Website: apple
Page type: address-validator
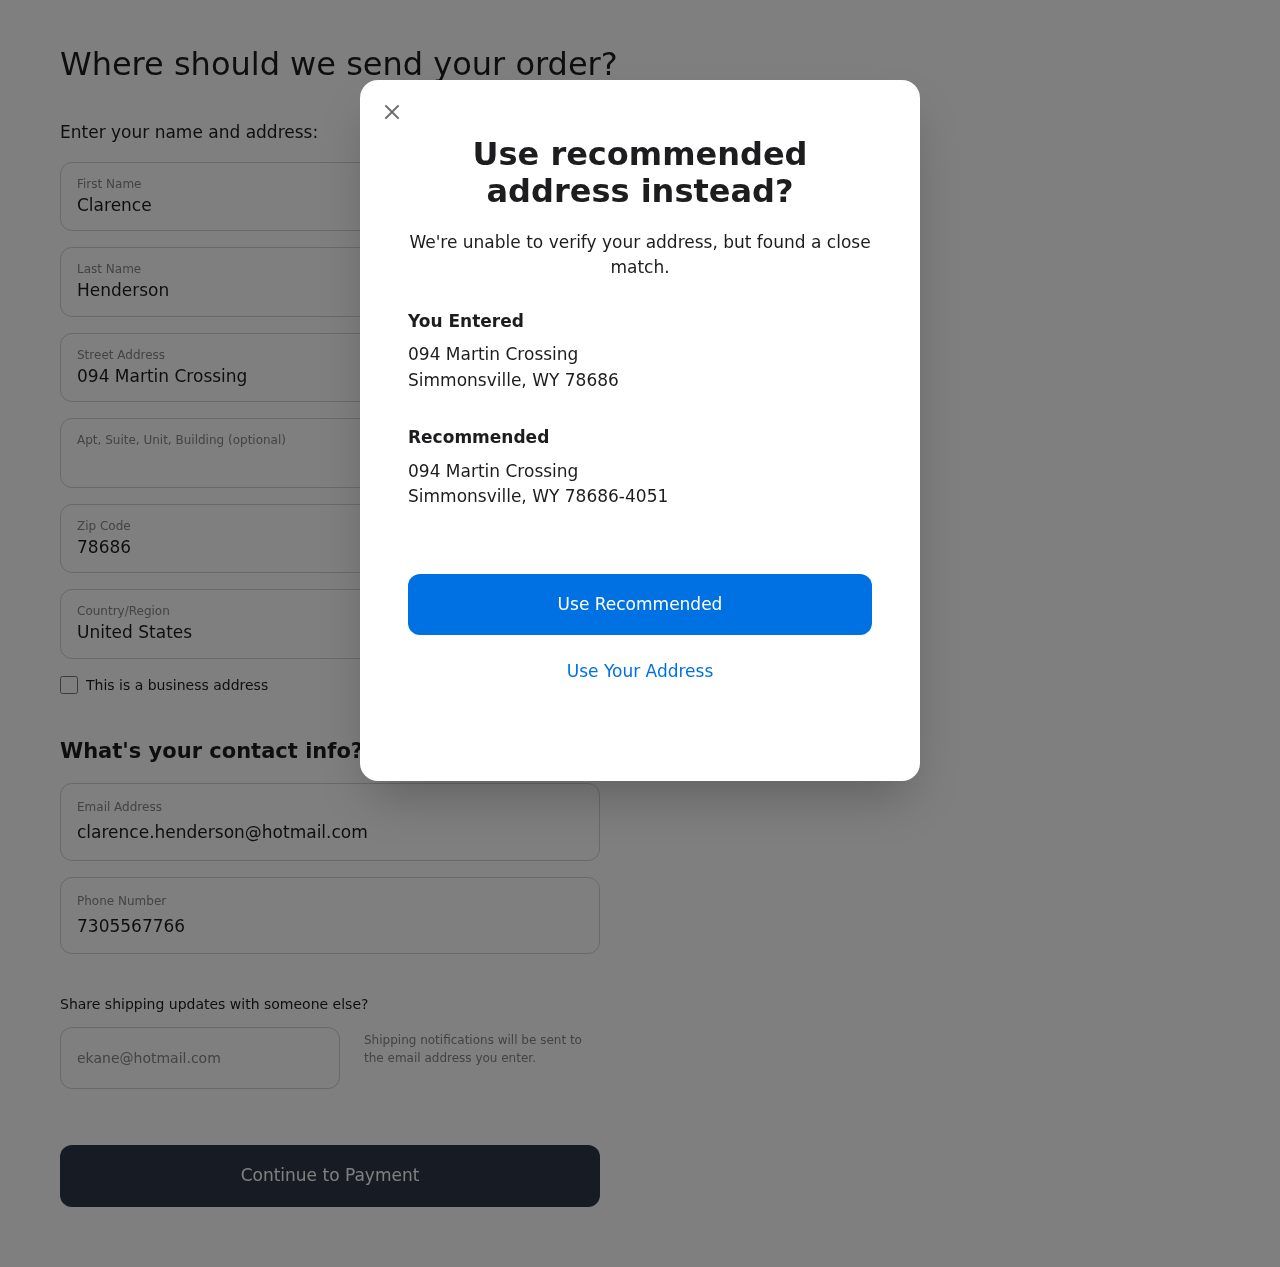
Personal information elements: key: PII_CITY
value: Simmonsville
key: PII_COUNTRY
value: United States
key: PII_EMAIL
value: clarence.henderson@hotmail.com
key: PII_FIRSTNAME
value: Clarence
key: PII_GIFT_EMAIL
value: ekane@hotmail.com
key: PII_LASTNAME
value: Henderson
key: PII_PHONE
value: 7305567766
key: PII_POSTCODE
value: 78686
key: PII_POSTCODE_FULL
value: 78686-4051
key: PII_STATE_ABBR
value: WY
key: PII_STREET
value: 094 Martin Crossing
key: PII_CITY2
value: Simmonsville
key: PII_STATE_ABBR2
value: WY